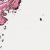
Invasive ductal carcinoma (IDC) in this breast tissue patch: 0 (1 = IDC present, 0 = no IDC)